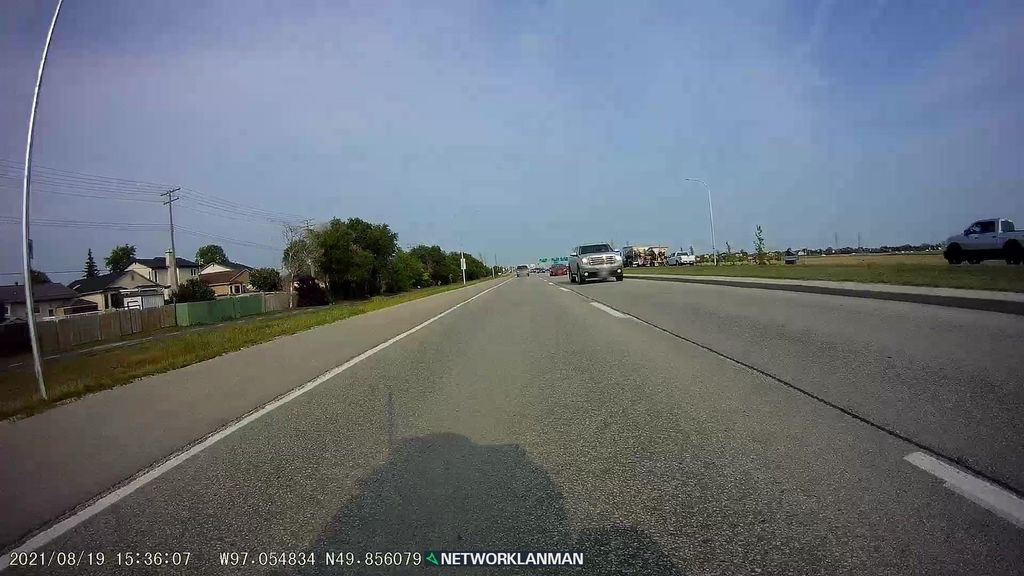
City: winnipeg